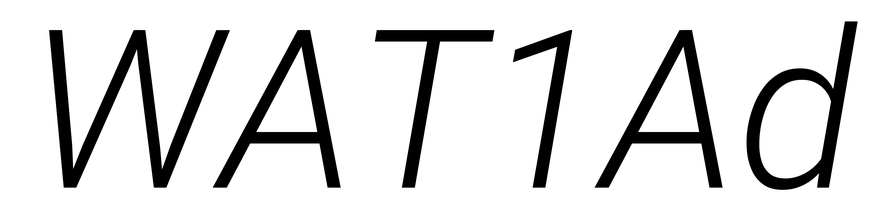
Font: Roboto-Italic_Light_Italic